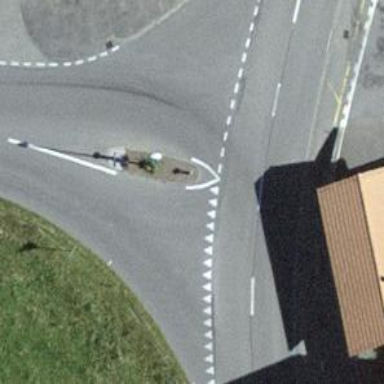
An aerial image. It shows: Road with "give way" sign.